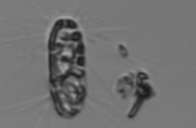
Label: Corethron_hystrix